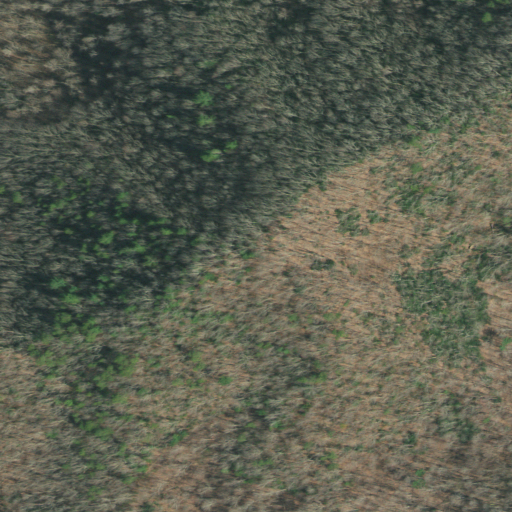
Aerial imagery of mountain in Tennessee named Narrows Knob containing deciduous forest and mixed forest